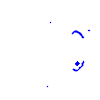
Particle: kaon